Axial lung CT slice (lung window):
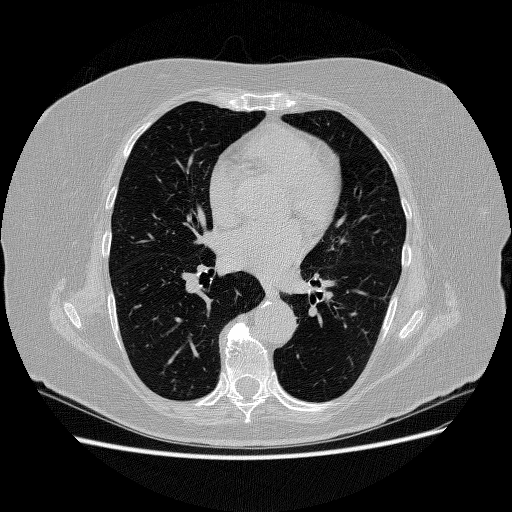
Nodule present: no